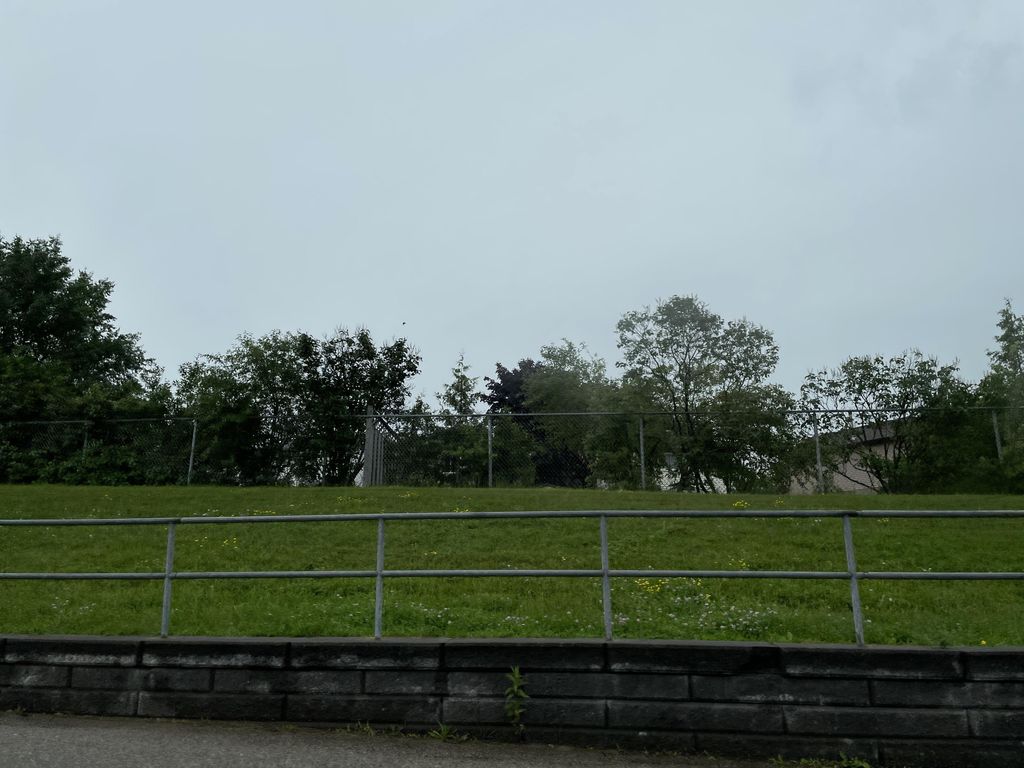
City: kitchener-waterloo